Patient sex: F
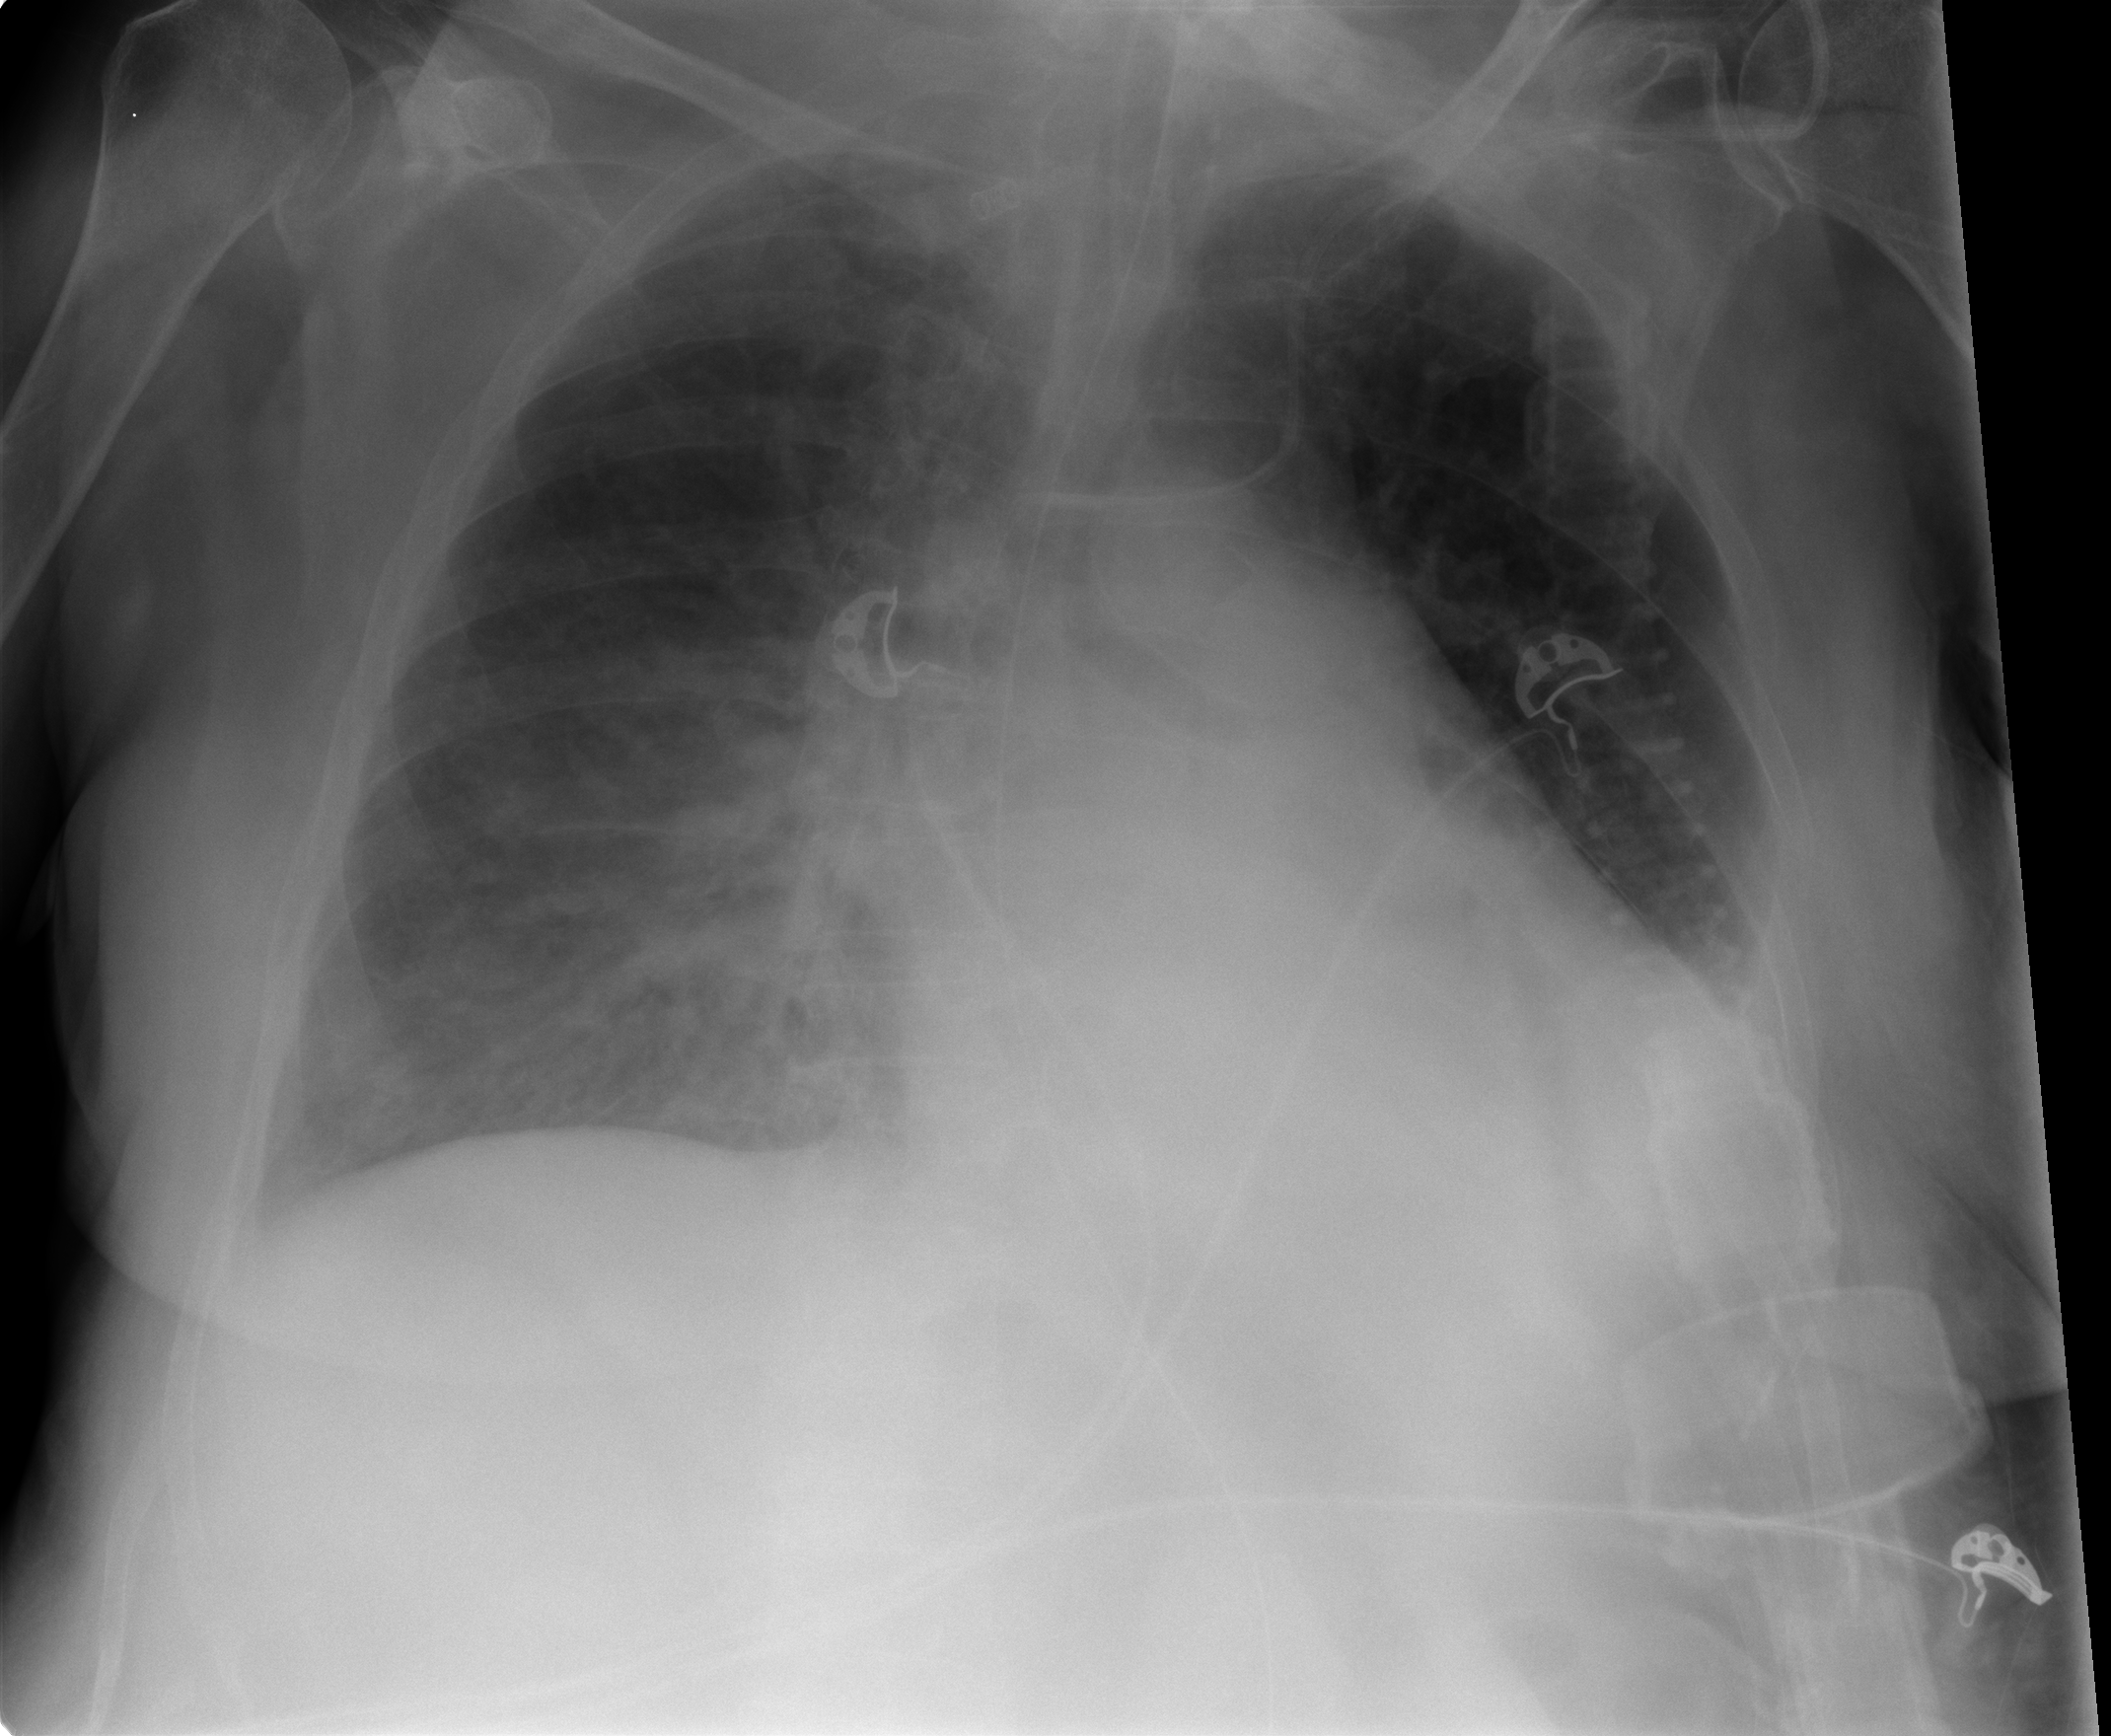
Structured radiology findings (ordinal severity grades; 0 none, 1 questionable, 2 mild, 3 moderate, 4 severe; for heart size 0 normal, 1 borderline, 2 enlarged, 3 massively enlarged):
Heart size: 2
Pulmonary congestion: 2
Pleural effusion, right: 0
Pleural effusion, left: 2
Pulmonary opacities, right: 1
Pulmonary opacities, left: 0
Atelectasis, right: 2
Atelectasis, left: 1